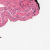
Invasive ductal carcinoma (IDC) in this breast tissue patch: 0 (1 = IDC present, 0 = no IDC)